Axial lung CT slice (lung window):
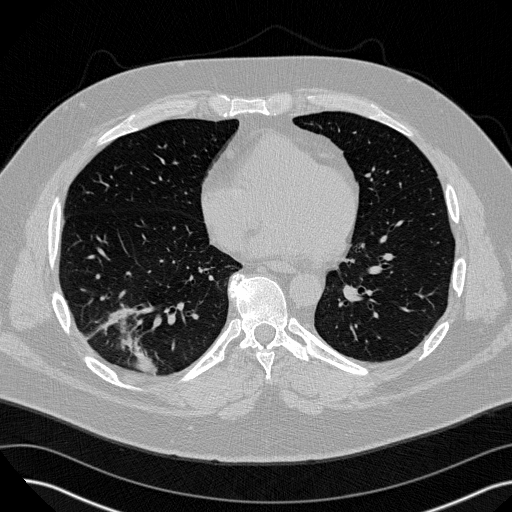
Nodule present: no